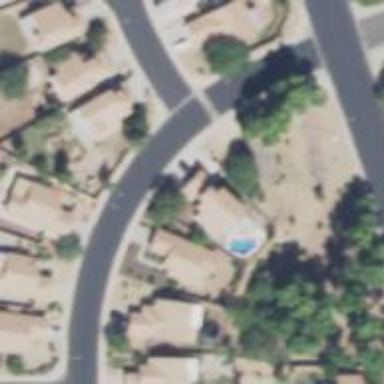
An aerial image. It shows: Outdoor swimming pool located on leisure land.